Question: I'm trying to set up a local development environment in VS Code where I'd get code completion for the packages Cloud Composer/Apache Airflow uses. I've been successful so far using a virtual environment (created with 'python -m venv .venv') and a very minimal 'requirements.txt' file that contains just the Airflow package, installed into the local environment.
The file is like this:
'''
apache-airflow==1.10.15
'''
And I can install it into my virtual environment by running 'pip install -r requirements.txt' after activating my virtual environment in VS Code, after which I get code completion in VS Code for the quickstart DAG in their docs, the 'BashOperator':

I wanted to get more code completion as I followed more tutorials. For example, following the 'KubernetesPodOperator' tutorial (<URL>, I get this error, and VS Code doesn't recognize the import:
I figured that a good next step would be to install exactly the same PyPI packages into my virtual environment as are running in the Cloud Composer environment. I used the page <URL> to see which packages were installed:
<URL>
So my 'requirements.txt' file then looked like this:
'''
absl-py==1.0.0
alembic==1.5.7
amqp==2.6.1
apache-airflow==1.10.15+composer
apache-airflow-backport-providers-apache-beam==2021.3.13
apache-airflow-backport-providers-cncf-kubernetes==2021.3.3
apache-airflow-backport-providers-google==2022.4.1+composer
apache-beam==2.37.0
apispec==1.3.3
appdirs==1.4.4
argcomplete==1.12.2
astunparse==1.6.3
attrs==20.3.0
Babel==2.9.0
bcrypt==3.2.0
billiard==3.6.3.0
cached-property==1.5.2
cachetools==4.2.1
cattrs==1.1.2
celery==4.4.7
certifi==2020.12.5
cffi==1.14.5
chardet==4.0.0
click==6.7
cloudpickle==2.0.0
colorama==0.4.4
colorlog==4.0.2
configparser==3.5.3
crcmod==1.7
croniter==0.3.37
cryptography==3.4.6
defusedxml==0.7.1
dill==0.3.1.1
distlib==0.3.1
dnspython==2.1.0
docopt==0.6.2
docutils==0.16
email-validator==1.1.2
fastavro==1.3.4
fasteners==0.17.3
filelock==3.0.12
Flask==1.1.2
Flask-Admin==1.5.4
Flask-AppBuilder==2.3.4
Flask-Babel==1.0.0
Flask-Bcrypt==0.7.1
Flask-Caching==1.3.3
Flask-JWT-Extended==3.25.1
Flask-Login==0.4.1
Flask-OpenID==1.3.0
Flask-SQLAlchemy==2.5.1
flask-swagger==0.2.14
Flask-WTF==0.14.3
flower==0.9.7
funcsigs==1.0.2
future==0.18.2
gast==0.3.3
google-ads==7.0.0
google-api-core==1.31.5
google-api-python-client==1.12.8
google-apitools==0.5.31
google-auth==1.28.0
google-auth-httplib2==0.1.0
google-auth-oauthlib==0.4.3
google-cloud-aiplatform==1.12.1
google-cloud-automl==2.7.2
google-cloud-bigquery==1.28.0
google-cloud-bigquery-datatransfer==3.6.1
google-cloud-bigquery-storage==2.6.3
google-cloud-bigtable==1.7.0
google-cloud-build==2.0.0
google-cloud-container==1.0.1
google-cloud-core==1.6.0
google-cloud-datacatalog==3.7.1
google-cloud-dataplex==0.2.1
google-cloud-dataproc==3.3.1
google-cloud-dataproc-metastore==1.5.0
google-cloud-datastore==1.15.3
google-cloud-dlp==1.0.0
google-cloud-kms==2.11.1
google-cloud-language==1.3.0
google-cloud-logging==2.2.0
google-cloud-memcache==1.3.1
google-cloud-monitoring==2.0.0
google-cloud-os-login==2.6.1
google-cloud-pubsub==2.12.0
google-cloud-pubsublite==1.4.1
google-cloud-redis==2.8.0
google-cloud-resource-manager==1.4.1
google-cloud-secret-manager==1.0.0
google-cloud-spanner==1.19.1
google-cloud-speech==1.3.2
google-cloud-storage==1.36.2
google-cloud-tasks==2.8.1
google-cloud-texttospeech==1.0.1
google-cloud-translate==1.7.0
google-cloud-videointelligence==1.16.1
google-cloud-vision==1.0.0
google-cloud-workflows==1.6.1
google-crc32c==1.1.2
google-pasta==0.2.0
google-resumable-media==1.2.0
googleapis-common-protos==1.53.0
graphviz==0.16
grpc-google-iam-v1==0.12.3
grpcio==1.44.0
grpcio-gcp==0.2.2
grpcio-status==1.44.0
gunicorn==20.0.4
h5py==2.10.0
hdfs==2.6.0
httplib2==0.17.4
humanize==3.3.0
idna==2.8
importlib-metadata==2.1.1
importlib-resources==1.5.0
iso8601==0.1.14
itsdangerous==1.1.0
Jinja2==2.11.3
json-merge-patch==0.2
jsonschema==3.2.0
Keras-Preprocessing==1.1.2
kombu==4.6.11
kubernetes==11.0.0
lazy-object-proxy==1.4.3
libcst==0.3.17
lockfile==0.12.2
Mako==1.1.4
Markdown==2.6.11
MarkupSafe==1.1.1
marshmallow==2.21.0
marshmallow-enum==1.5.1
marshmallow-sqlalchemy==0.23.1
mock==2.0.0
monotonic==1.5
mypy-extensions==0.4.3
mysqlclient==1.3.14
natsort==7.1.1
numpy==1.19.5
oauth2client==4.1.3
oauthlib==3.1.0
opt-einsum==3.3.0
orjson==3.6.8
overrides==6.1.0
packaging==20.9
pandas==1.1.5
pandas-gbq==0.14.1
pbr==5.8.1
pendulum==1.4.4
pip==20.1.1
pipdeptree==1.0.0
prison==0.1.3
prometheus-client==0.8.0
proto-plus==1.18.1
protobuf==3.15.6
psutil==5.8.0
psycopg2-binary==2.8.6
pyarrow==2.0.0
pyasn1==0.4.8
pyasn1-modules==0.2.8
pycparser==2.20
pydata-google-auth==1.1.0
pydot==1.4.2
Pygments==2.8.1
PyJWT==1.7.1
pymongo==3.11.3
pyOpenSSL==20.0.1
pyparsing==2.4.7
pyrsistent==0.17.3
python-daemon==2.3.0
python-dateutil==2.8.1
python-editor==1.0.4
python-http-client==3.3.4
python-nvd3==0.15.0
python-slugify==4.0.1
python3-openid==3.2.0
pytz==2021.1
pytzdata==2020.1
PyYAML==5.4.1
redis==3.5.3
requests==2.25.1
requests-oauthlib==1.3.0
rsa==4.7.2
scipy==1.4.1
sendgrid==5.6.0
setproctitle==1.2.2
setuptools==57.5.0
six==1.15.0
SQLAlchemy==1.3.20
SQLAlchemy-JSONField==0.9.0
SQLAlchemy-Utils==0.36.8
statsd==3.3.0
tabulate==0.8.9
tenacity==4.12.0
tensorboard==2.2.2
tensorboard-plugin-wit==1.8.1
tensorflow==2.2.0
tensorflow-estimator==2.2.0
termcolor==1.1.0
text-unidecode==1.3
thrift==0.13.0
tornado==5.1.1
typing-extensions==3.7.4.3
typing-inspect==0.6.0
typing-utils==0.1.0
tzlocal==1.5.1
unicodecsv==0.14.1
uritemplate==3.0.1
urllib3==1.26.4
vine==1.3.0
virtualenv==20.4.3
websocket-client==0.58.0
Werkzeug==0.16.1
wheel==0.37.1
wrapt==1.12.1
WTForms==2.3.3
zipp==3.4.1
zope.deprecation==4.4.0
'''
When I tried running 'pip install -r requirements.txt' again, I get the following error:
When I looked at the PyPI website, I noticed that some of the packages that have "+composer" in their name in 'requirements.txt' don't exist in PyPI. For example, 'apache-airflow==1.10.15+composer' and 'apache-airflow-backport-providers-google==2022.4.1+composer' don't exist there. Does this mean that those packages are not publicly available? I'm relatively new to Python and Airflow, so these are just some ideas I've been thinking of since I encountered this issue. I may be on the wrong track.
I'd appreciate any help I can get here in installing these packages into my local virtual environment, or installing some other packages that would achieve my goal of being able to do local development, with code completion, on DAGs.
Here's the script I used to create my environment for this test, for reference:
'''
#!/bin/bash
gcloud composer environments create my-environment --location us-central1 --image-version composer-1.18.8-airflow-1.10.15 # uses Python 3.8.12
'''
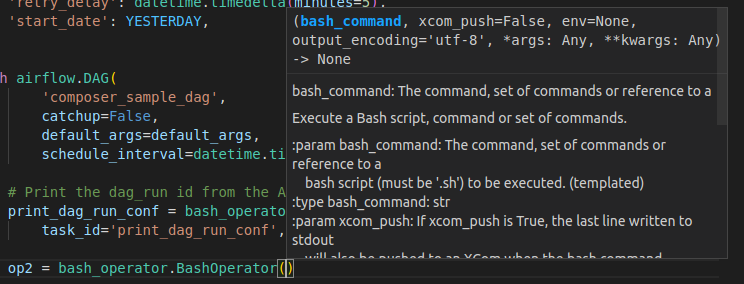
Answer: So the two incompatibilities in Cloud Composer dependencies <URL>.
---
What you need to do is to replace these two dependencies with the correct pins.
For example, if you are running 'composer-2.0.16-airflow-2.2.5' version that specifies the two dependencies as
'''
apache-airflow==2.2.5+composer
apache-airflow-providers-google==2022.5.18+composer
'''
You need to replace them with
'''
apache-airflow==2.2.5
apache-airflow-providers-google==7.0.0
'''
---
If you are wondering how I came up with the specific version for 'apache-airflow-providers-google' then what you need to do is head the <URL>.
At the top of each release, you can see the date of the latest commit. Then the specific package version will be the one with the latest 'Latest change' prior to the date specified in the original listing on Cloud Composer version page (in this example that'd be '2022.5.18').
<URL>
---
Note that for some specific composer versions, the 'apache-ariflow-providers-google' dependency is specified explicitly (.e.g '6.7.0' or '6.8.0'). Not sure if the date convention is there by mistake or perhaps a convention that we are not aware of (?)